Question: I have a excel sheet with a VBA code as follows
'''
Private Sub Worksheet_Change(ByVal Target As Range)
If Target.Row = 1 And Target.Column = 5 Then
Dim iRet As Integer
If Not IsEmpty(Range("AZ1").Value) Then
iRet = MsgBox("You have already selectd a Size Template", _
vbOKOnly, "Select Size Template")
Exit Sub
End If
Dim arr As Variant
arr = Split(Target, ",")
Range("R14:AZ14").ClearContents
Range("R14:AZ14").NumberFormat = "@"
Range("R14", Cells(14, UBound(arr) + 18)) = WorksheetFunction.Transpose( _
WorksheetFunction.Transpose(arr))
Range("AZ1").Value2 = Target
End If
End Sub
'''
I saved the excel file as .xlsm(macro enabled excel file) and opend in another.This code works really fine in my machine. BUt not in any other machine. I enabled the marco and allowed the Trust acess to the VBA ojbect model. CAn anybody figure out the issue here . Excel versions are also same in both mahcines

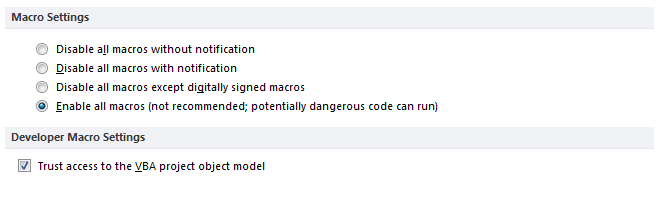
Answer: I want to elaborate a bit the comment of mine which was correct suggestion.
let me repeat that- you need to switch on events in this way
'''
Application.EnableEvents = true
'''
which you can be run once in Immediate Window in VBA/IDE Editor. Now we know that was it!
if you decided to switch on events using any other subroutine (or event, which is however strange) please keep in mind that there could be some other subroutines, functions or add-ins which require events to be switched off. As long as you are not sure why events are not working you should keep them not working right after your macro doesn't need them any more. Therefore, my suggestion is to switch events off each time you will close your file. Therefore you could add this event to 'ThisWorkbook module':
'''
Private Sub Workbook_BeforeClose(Cancel As Boolean)
Application.EnableEvents = False
End Sub
'''
. The best option would be to read events status at the beginning, keep this information until you close your file. You could do it in the following steps:
declare public variables in your file
'''
Public boEventsStatus as Boolean
'''
read status when opening file (you need to figure it out where put this line of code)
'''
boEventsStatus = Application.EnableEvents
'''
switch on events as described at the beginning
use this 'BeforeClose' event:
'''
Private Sub Workbook_BeforeClose(Cancel As Boolean)
Application.EnableEvents = boEventsStatus
End Sub
'''